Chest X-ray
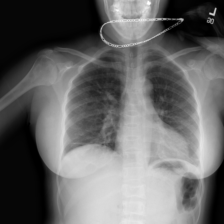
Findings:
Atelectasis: positive
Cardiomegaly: negative
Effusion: negative
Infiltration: negative
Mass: negative
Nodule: negative
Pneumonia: negative
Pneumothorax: negative
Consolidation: negative
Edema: negative
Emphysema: negative
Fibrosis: negative
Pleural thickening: negative
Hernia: negative